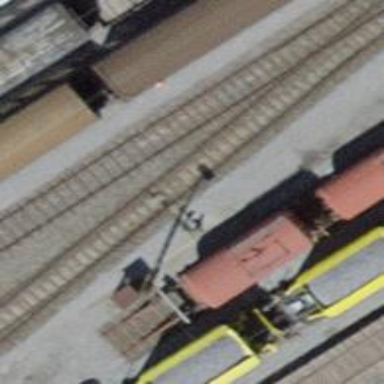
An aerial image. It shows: Railway switch.